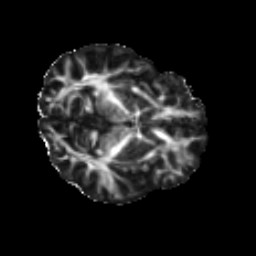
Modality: FA
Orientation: axial
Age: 24
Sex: female
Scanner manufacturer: ge
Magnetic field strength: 3 T
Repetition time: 7.8 s
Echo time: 0.0606 s